Question: This has been a bit of a head scratcher for me. In an app I'm building I am using a UITextField, and adding a button as the leftView property. However, it seems that on an iPad (both sim and on device), the button is receiving touches that are well outside its bounds. This is interfering with the ability of the UITextField to become the first responder when the user touches the placeholder text. It seems that when touching the placeholder text, the events are being handled by the button instead of the text field itself. Strangely, this only appears to happen on iPad; it works as expected on the iPhone.
Here is some simple code demonstrating the problem:
'''
- (void)viewWillLayoutSubviews {
[super viewWillLayoutSubviews];
UITextField *textField = [[UITextField alloc] initWithFrame:CGRectMake(10.0f,
10.0f,
(self.view.frame.size.width - 20.0f),
35.0f)];
textField.borderStyle = UITextBorderStyleRoundedRect;
textField.placeholder = @"Test text";
[self.view addSubview:textField];
UIButton *addButton = [UIButton buttonWithType:UIButtonTypeContactAdd];
[addButton addTarget:self action:@selector(touchDown:) forControlEvents:UIControlEventTouchDown];
[addButton addTarget:self action:@selector(touchUpInside) forControlEvents:UIControlEventTouchUpInside];
[addButton addTarget:self action:@selector(touchUpOutside) forControlEvents:UIControlEventTouchUpOutside];
textField.leftView = addButton;
textField.leftViewMode = UITextFieldViewModeAlways;
}
- (void)touchDown:(id)sender {
NSLog(@"touchDown");
}
- (void)touchUpInside {
NSLog(@"touchUpInside");
}
- (void)touchUpOutside {
NSLog(@"touchUpOutside");
}
'''
It seems that sometimes touches are still perceived as being inside even though they appear to be outside the button's bounds. Then getting even further right, the button only receives UIControlEventTouchDown then UIControlEventTouchUpOutside.
'''
2013-07-25 11:51:44.217 TestApp[22722:c07] touchDown
2013-07-25 11:51:44.306 TestApp[22722:c07] touchUpInside
2013-07-25 11:51:44.689 TestApp[22722:c07] touchDown
2013-07-25 11:51:44.801 TestApp[22722:c07] touchUpOutside
'''
Here is an example with the background color of the button changed as well as the approximate zones that trigger the events above. Also, I checked the frame of the button and it is less than 30px wide.

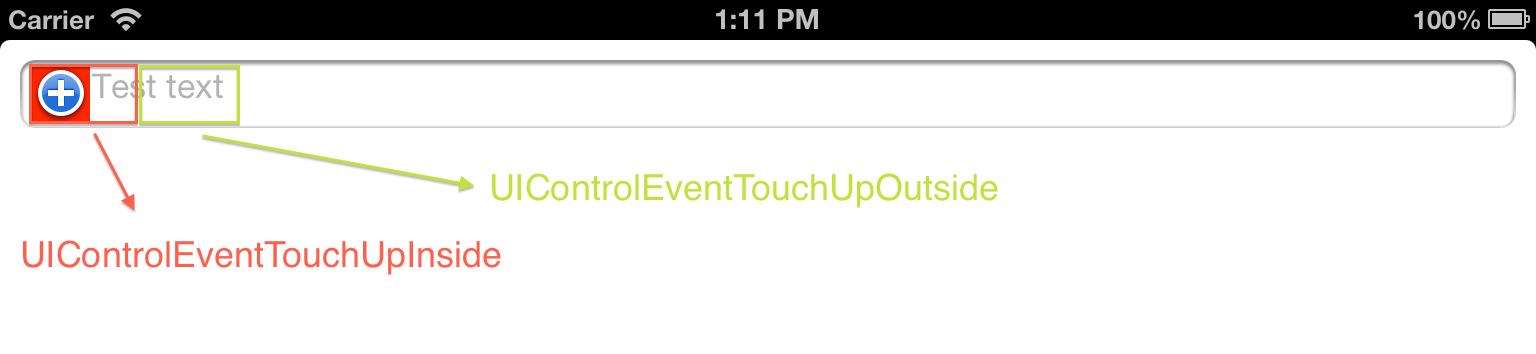
Answer: I sat down and spent some more time on this last night. I was already subclassing UITextField in my real application, so I ended up overriding '-(id)hitTest:withEvent:' as seen below. This has been working fine so far.
'''
- (id)hitTest:(CGPoint)point withEvent:(UIEvent *)event {
if ([[super hitTest:point withEvent:event] isEqual:self.leftView]) {
if (CGRectContainsPoint(self.leftView.frame, point)) {
return self.leftView;
} else {
return self;
}
}
return [super hitTest:point withEvent:event];
}
'''